Question: I'm using Gradle in my Android application an I would like to use the JScience library dependency. I have added the library this way:
'''
dependencies {
compile fileTree(dir: 'libs', include: '*.jar')
compile 'org.jscience:jscience:4.3.1'
testCompile group: 'junit', name: 'junit', version: '4.11'
}
'''
But in the compile time I get the error:
'''
UNEXPECTED TOP-LEVEL EXCEPTION:
com.android.dex.DexException: Multiple dex files define Ljavax/realtime/MemoryArea;
at com.android.dx.merge.DexMerger.readSortableTypes(DexMerger.java:594)
at com.android.dx.merge.DexMerger.getSortedTypes(DexMerger.java:552)
at com.android.dx.merge.DexMerger.mergeClassDefs(DexMerger.java:533)
at com.android.dx.merge.DexMerger.mergeDexes(DexMerger.java:170)
at com.android.dx.merge.DexMerger.merge(DexMerger.java:188)
at com.android.dx.command.dexer.Main.mergeLibraryDexBuffers(Main.java:439)
at com.android.dx.command.dexer.Main.runMonoDex(Main.java:287)
at com.android.dx.command.dexer.Main.run(Main.java:230)
at com.android.dx.command.dexer.Main.main(Main.java:199)
at com.android.dx.command.Main.main(Main.java:103)
'''
This is caused because of duplicating 'javax.realtime' packages in project, one is a part of JDK, and the second one is in the Jscience library. I have tried to remove this package from Jscience library this way in Gradle:
'''
sourceSets {
main {
java {
exclude 'javax/realtime/**'
}
}
}
configurations {
all*.exclude group: 'javax.realtime'
}
'''
But that didn't help. So, that package is still exists in dependencies.

Is there any way how I can exclude a package from jar on compile time?
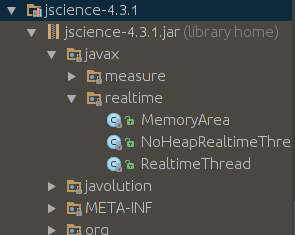
Answer: In case anybody needed, the problem was in 'Javolution' dependency from 'JScience' library. They both do hava a 'javax.runtime' package. Excluding the 'Javolution' has fixed the issue for me.
'''
compile ('org.jscience:jscience:4.3.1') {
exclude group: 'org.javolution', module: 'javolution'
}
'''